高三 · 度量几何学
25. 如图, $\odot O$ 内切于 $\triangle A B C$ 的边于点 $D, E, F, A B=A C$, 连接 $A D$ 交 $\odot O$ 于点 $H$, 直线 $H F$ 交 $B C$的延长线于点 $\mathrm{G}$.

(1) 求证:圆心 $\mathrm{O}$ 在 $\mathrm{AD}$ 上;

答案: 证明: 由题意知 $A E=A F, C F=C D, B D=B E$, 而 $A B=A C$,

$\therefore \mathrm{CD}=\mathrm{CF}=\mathrm{BE}=\mathrm{BD}$.

$\therefore \mathrm{D}$ 为 $\mathrm{BC}$ 的中点,

$\therefore \mathrm{AD}$ 是 $\angle \mathrm{BAC}$ 的平分线,

$\therefore$ 圆心 $\mathrm{O}$ 在 $\mathrm{AD}$ 上.

(2) 求证: $C D=C G$;
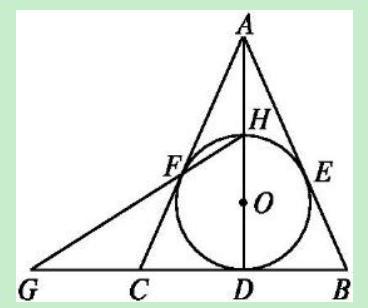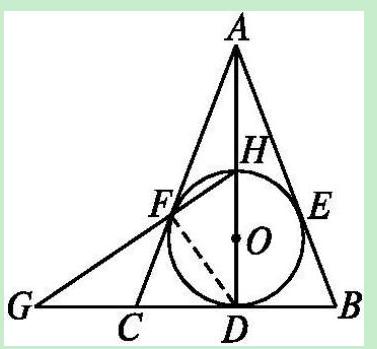
答案: 证明: 如图,连接 DF.

$\because \mathrm{O}$ 在 $\mathrm{AD}$ 上,

$\therefore \mathrm{DH}$ 为直径,

$\therefore \angle \mathrm{DFH}=90^{\circ}$.

$\because \mathrm{CF}=\mathrm{CD}, \angle \mathrm{CFD}=\angle \mathrm{FDC}$,

$\therefore \angle \mathrm{G}=90^{\circ}-\angle \mathrm{FDC}=90^{\circ}-\angle \mathrm{CFD}=\angle \mathrm{CFG}$,

$\therefore \mathrm{CG}=\mathrm{CF}, \therefore \mathrm{CG}=\mathrm{CD}$.

(3) 若 $A H: A F=3: 4, C G=10$, 求 $H F$ 的长.

答案: 解: $\because \angle \mathrm{AFH}=90^{\circ}-\angle \mathrm{CFD}=90^{\circ}-\angle \mathrm{FDC}=\angle \mathrm{FDA}$, 又 $\angle \mathrm{FAD}$ 为公共角,则 $\triangle \mathrm{AHF} \sim \triangle \mathrm{AFD}$.

$\therefore \frac{\mathrm{FH}}{\mathrm{FD}}=\frac{\mathrm{AH}}{\mathrm{AF}}=\frac{3}{4}$

$\therefore$ 在 Rt $\triangle \mathrm{HFD}$ 中,FH $: \mathrm{FD}: \mathrm{DH}=3: 4: 5$.

$\because \triangle \mathrm{HDF} \sim \triangle \mathrm{DGF}$,

$\therefore \mathrm{DF}: \mathrm{GF}: \mathrm{DG}=3: 4: 5$.

又 $\because \mathrm{CG}=10, \therefore \mathrm{GD}=20$.

$\therefore \mathrm{DF}=3 \times 20 \times \frac{1}{5}=12$,
$\therefore \mathrm{FH}=\frac{3}{4} \mathrm{FD}=9$.
解析: : 分析: 本题主要考查了圆的切线的性质及判定定理, 解决问题的关键是根据圆的切线的性质及判定定理结合所给图形根据三角形相似性以及边角关系计算即可